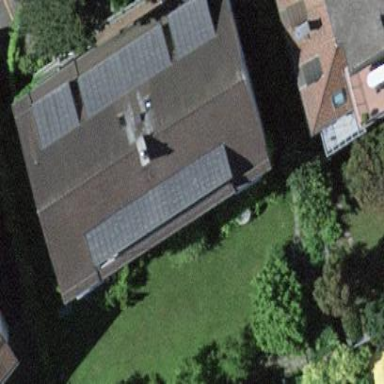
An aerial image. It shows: Building with gabled roof colored dark gray.